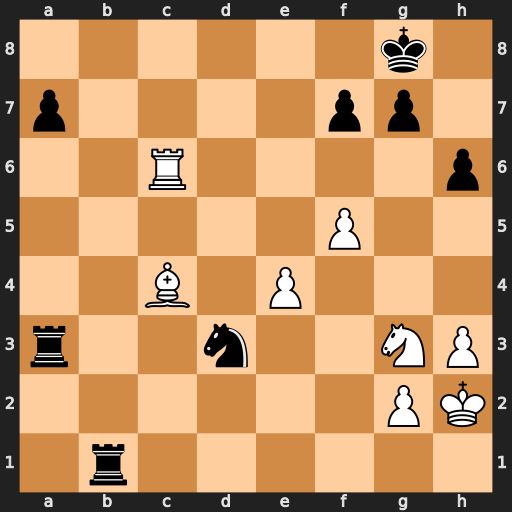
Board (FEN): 6k1/p4pp1/2R4p/5P2/2B1P3/r2n2NP/6PK/1r6
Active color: w
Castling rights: -
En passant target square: -
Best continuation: Rc8+ Kh7 Bxf7 Ne5 Bg8+